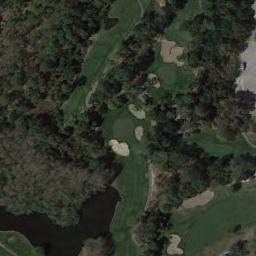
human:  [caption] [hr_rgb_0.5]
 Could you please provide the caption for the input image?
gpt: There are several bunkers and lakes and a few paths and many trees on a large green lawn on the golf course .

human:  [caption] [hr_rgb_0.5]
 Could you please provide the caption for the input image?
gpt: The golf course has a lake, Some fairways and sandpits and a forest is next to the golf course .

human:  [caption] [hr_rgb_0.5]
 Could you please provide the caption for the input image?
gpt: About twenty sand bunkers are built around the lake .

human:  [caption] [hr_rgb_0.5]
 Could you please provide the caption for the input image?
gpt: A lot of trees are beside the golf course .

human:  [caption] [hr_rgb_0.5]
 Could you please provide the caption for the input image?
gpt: There are many trees and a lake on the golf course .